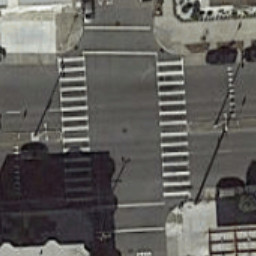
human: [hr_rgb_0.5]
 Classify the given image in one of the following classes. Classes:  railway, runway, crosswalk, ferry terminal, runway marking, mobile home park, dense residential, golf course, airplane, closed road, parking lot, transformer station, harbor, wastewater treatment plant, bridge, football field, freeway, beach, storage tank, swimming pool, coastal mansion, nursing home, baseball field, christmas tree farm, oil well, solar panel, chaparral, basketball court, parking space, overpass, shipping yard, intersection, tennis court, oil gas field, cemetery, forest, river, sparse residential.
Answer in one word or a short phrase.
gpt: crosswalk